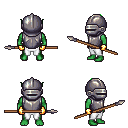
a pixel art fantasy rpg character, male body template, orc, green skin, steel chest armor, white pants, green short mohawk hairstyle, metal helm, gold gloves, spear, four views (front, back, left, right), 2x2 character sprite sheet, small pixel art, hard edges, no anti-aliasing